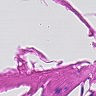
Metastatic tissue present: no